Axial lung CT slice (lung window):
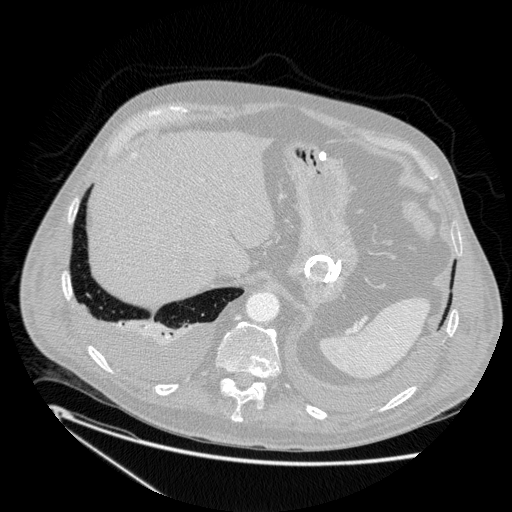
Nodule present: no